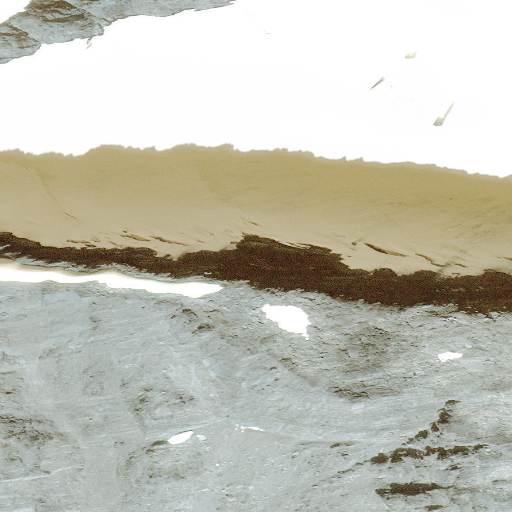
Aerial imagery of mountain in Alaska named Girls Mountain containing only unknown